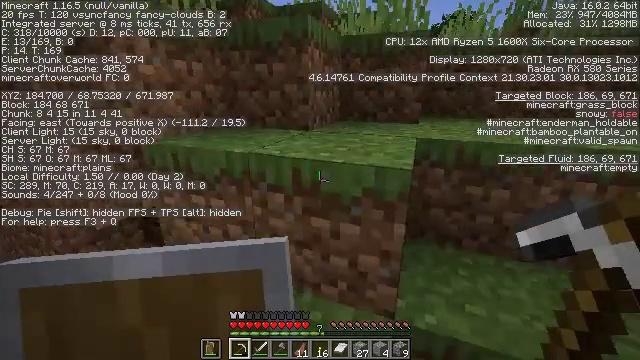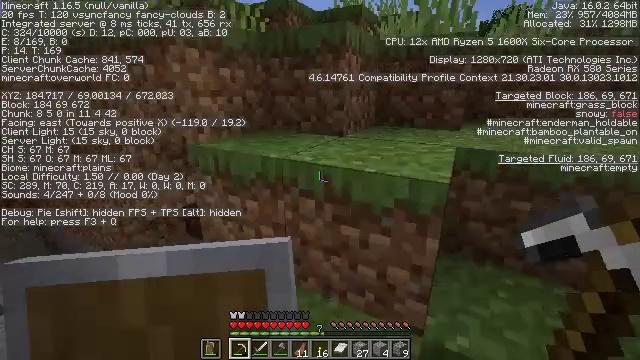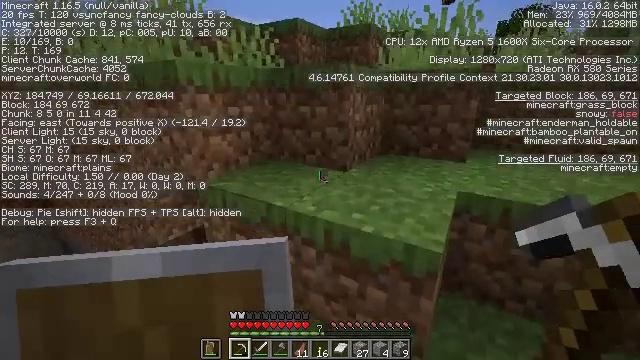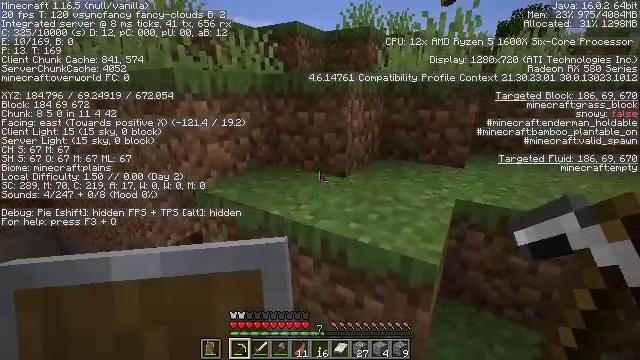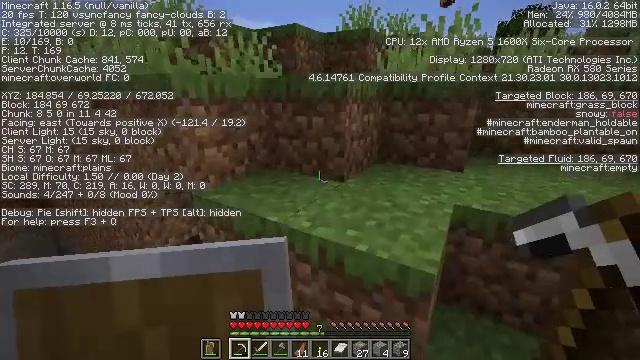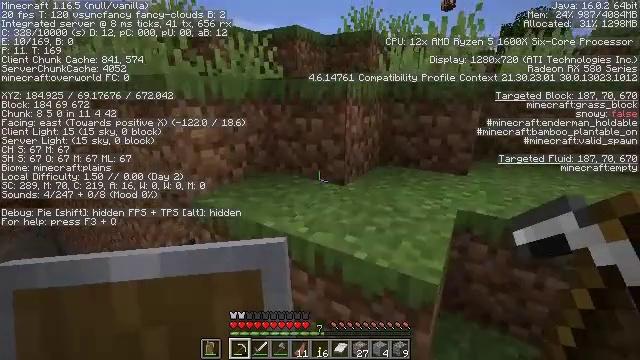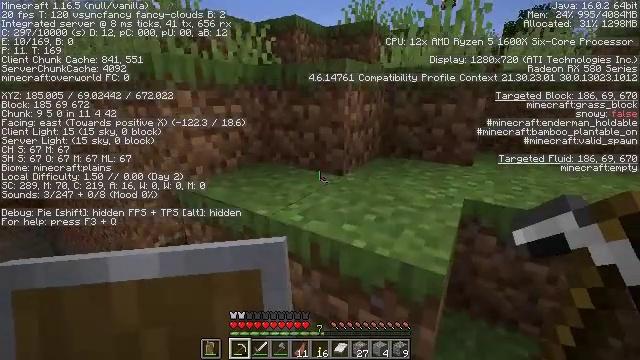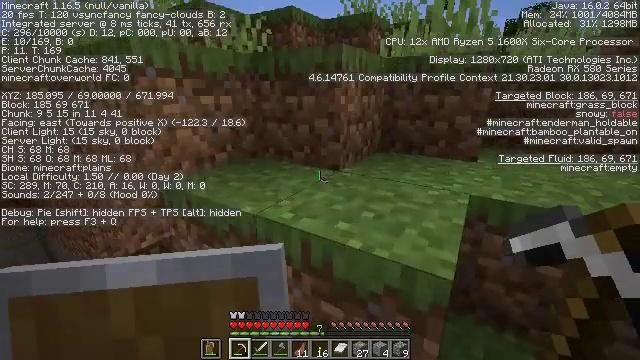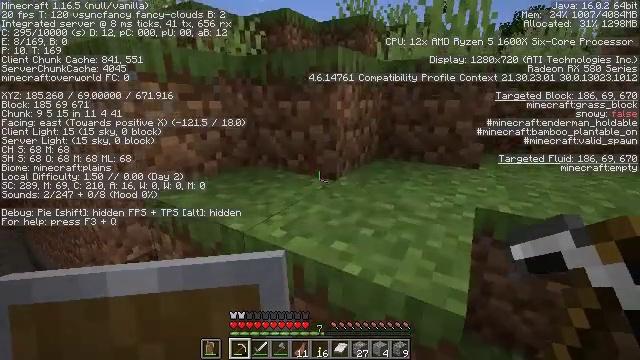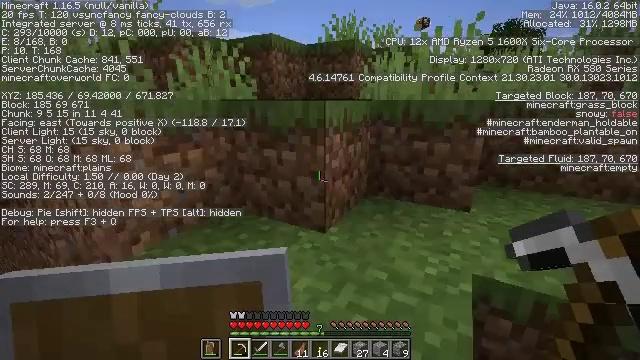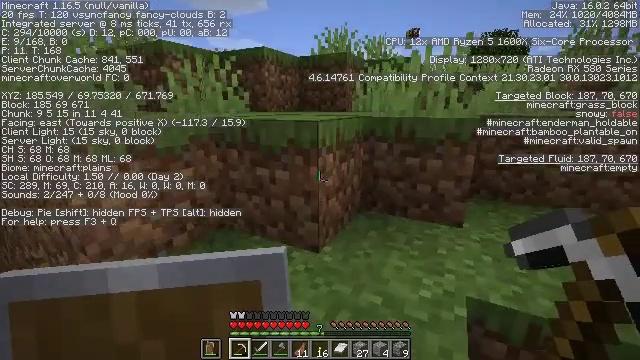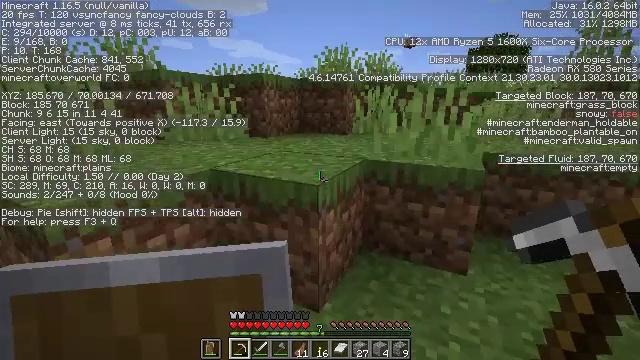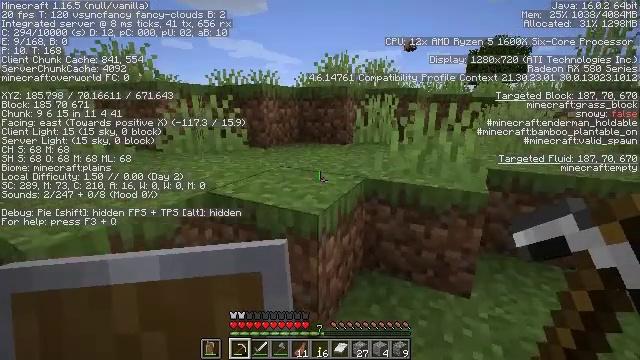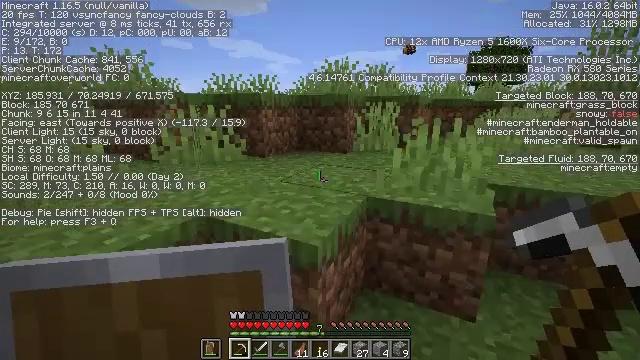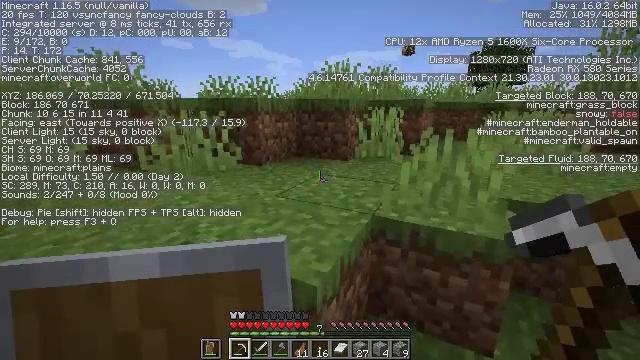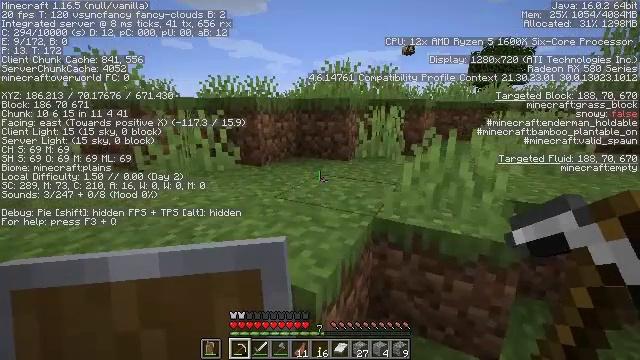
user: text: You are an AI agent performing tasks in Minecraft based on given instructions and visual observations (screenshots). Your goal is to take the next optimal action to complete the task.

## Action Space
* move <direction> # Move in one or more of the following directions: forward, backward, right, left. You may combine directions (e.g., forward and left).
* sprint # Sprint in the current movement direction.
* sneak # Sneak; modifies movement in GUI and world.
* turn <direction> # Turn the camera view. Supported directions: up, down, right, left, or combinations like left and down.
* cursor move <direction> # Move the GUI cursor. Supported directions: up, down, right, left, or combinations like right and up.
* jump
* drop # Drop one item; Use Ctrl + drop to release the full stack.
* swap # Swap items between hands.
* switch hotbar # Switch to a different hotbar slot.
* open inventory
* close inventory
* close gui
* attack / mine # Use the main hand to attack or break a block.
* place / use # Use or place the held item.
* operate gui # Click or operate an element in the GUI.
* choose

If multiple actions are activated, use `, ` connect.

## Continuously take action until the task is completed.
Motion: motion action
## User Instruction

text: Clear the ground by mining grass.
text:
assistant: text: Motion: move forward, turn left, jump
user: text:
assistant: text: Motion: move forward, turn left, jump
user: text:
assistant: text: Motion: move forward, jump
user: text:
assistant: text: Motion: move forward, jump
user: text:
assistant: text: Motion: move forward, jump
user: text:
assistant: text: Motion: move forward, jump
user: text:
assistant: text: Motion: move forward, jump
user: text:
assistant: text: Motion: move forward, jump
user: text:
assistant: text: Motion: move forward, turn right, jump
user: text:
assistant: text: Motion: move forward, turn right and up, jump
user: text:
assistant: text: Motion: move forward, jump
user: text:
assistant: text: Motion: move forward, jump
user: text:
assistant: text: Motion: move forward, jump
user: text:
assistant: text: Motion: move forward, jump
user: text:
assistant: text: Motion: move forward
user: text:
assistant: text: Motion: move forward, jump
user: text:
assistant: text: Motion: move forward, turn left, jump
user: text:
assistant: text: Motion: move forward, turn left, jump
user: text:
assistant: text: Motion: move forward, turn left and down, jump
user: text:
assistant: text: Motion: move forward, jump
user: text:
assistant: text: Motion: move forward, jump
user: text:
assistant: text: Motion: move forward, sprint
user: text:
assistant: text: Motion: move forward, sprint
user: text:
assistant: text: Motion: move forward, sprint
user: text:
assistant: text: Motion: move forward, sprint
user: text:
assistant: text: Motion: move forward
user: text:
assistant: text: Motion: move forward
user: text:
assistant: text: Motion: move forward, jump
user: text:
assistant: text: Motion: move forward, jump
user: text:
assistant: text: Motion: move forward, jump